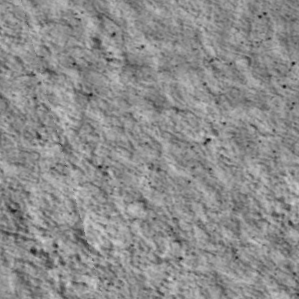
Label: non_frost